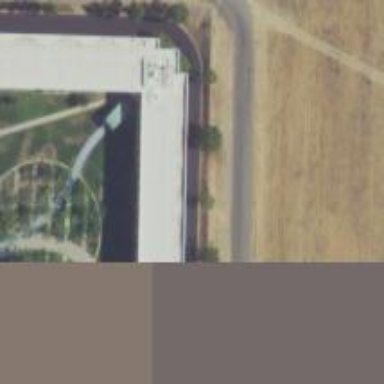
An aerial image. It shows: Building identified as Meadows Field Airplane Hangars.